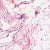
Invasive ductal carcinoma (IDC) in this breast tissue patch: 0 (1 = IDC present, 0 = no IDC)